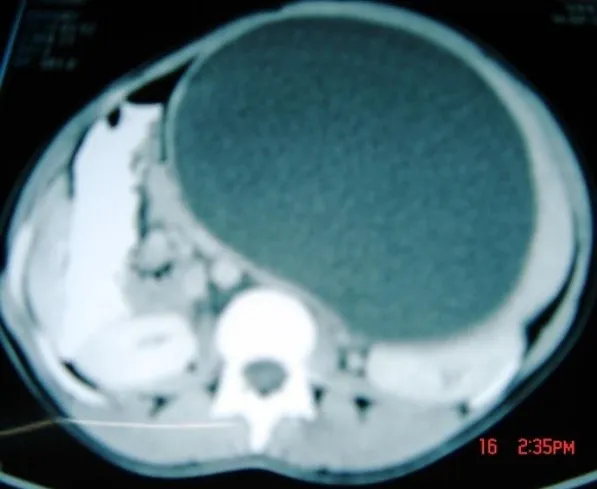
Abdominal CT scan showing a giant splenic pseudocyst with net lining, and a diameter of 20 cm.
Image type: radiology (ct)